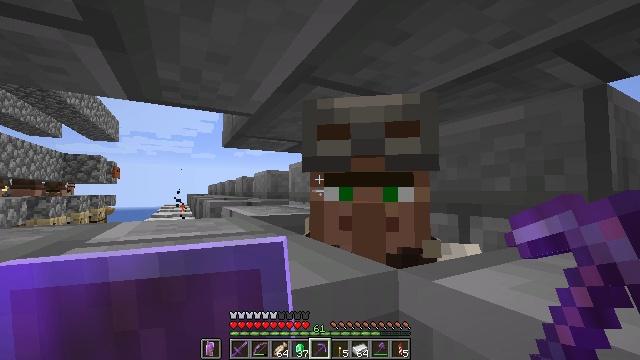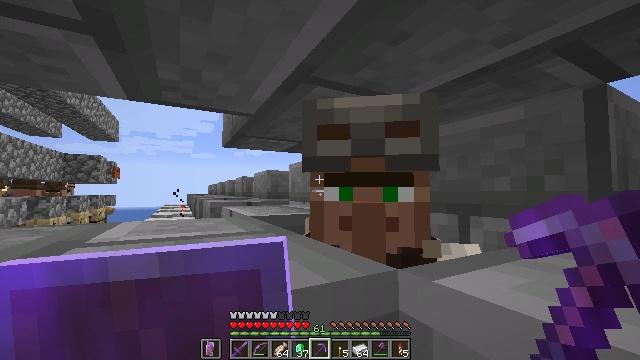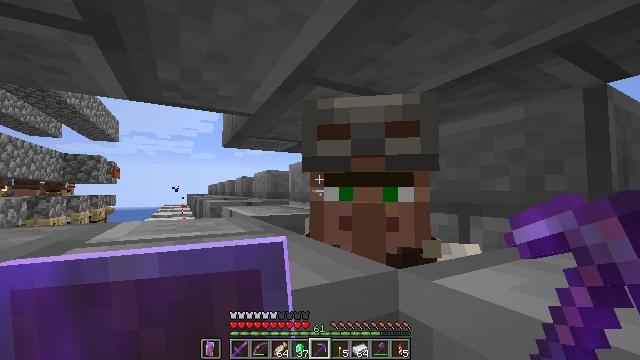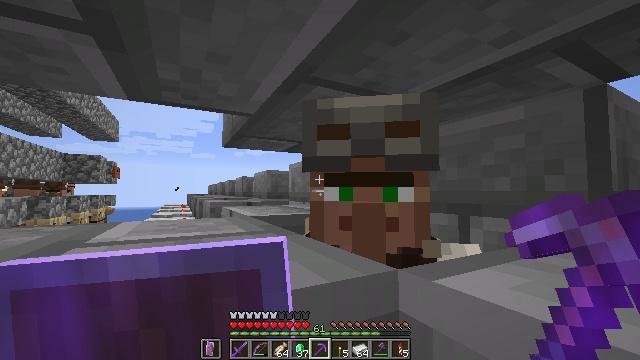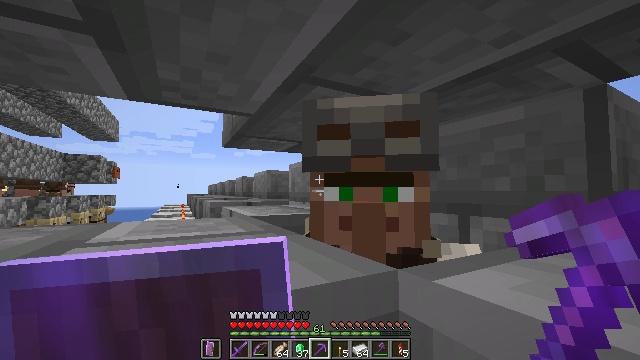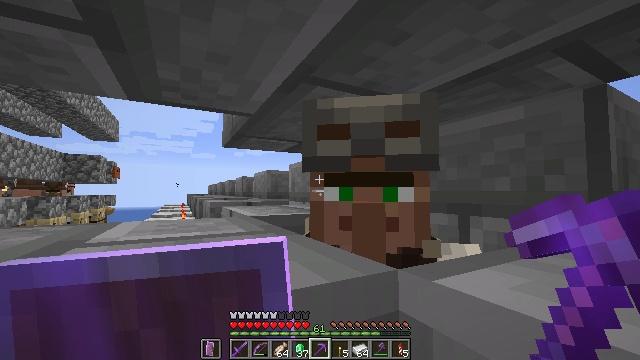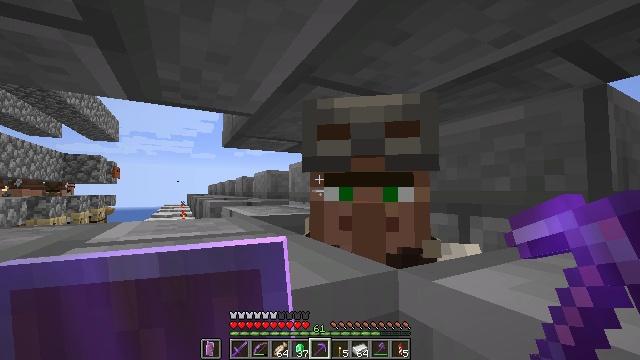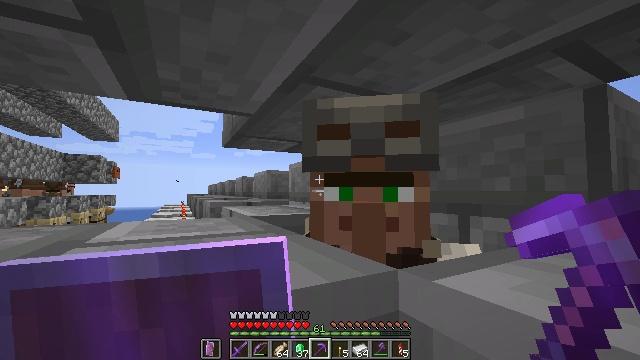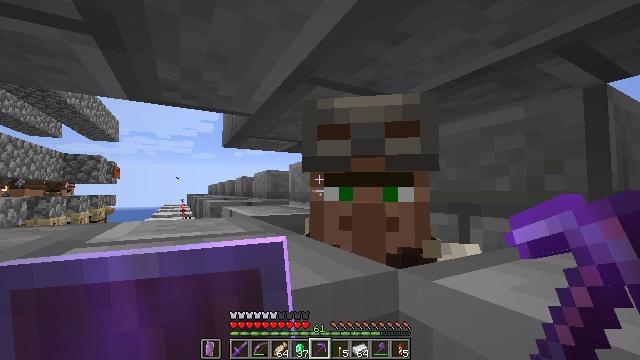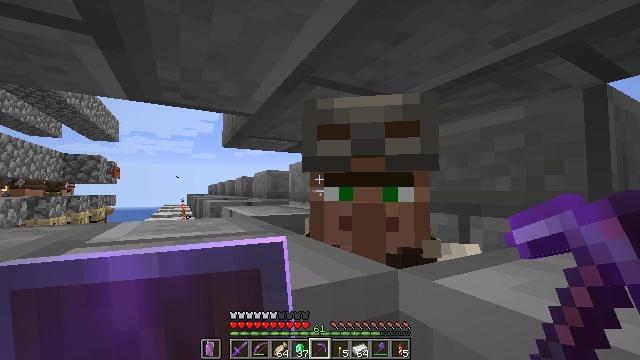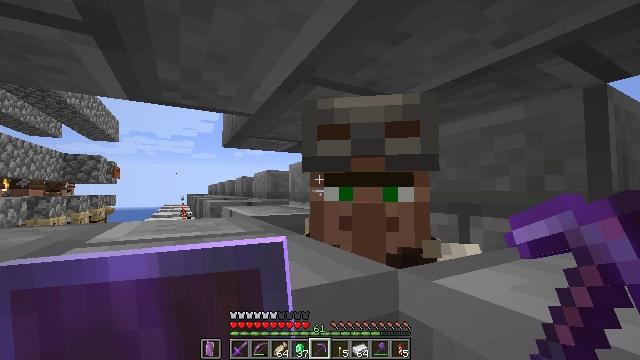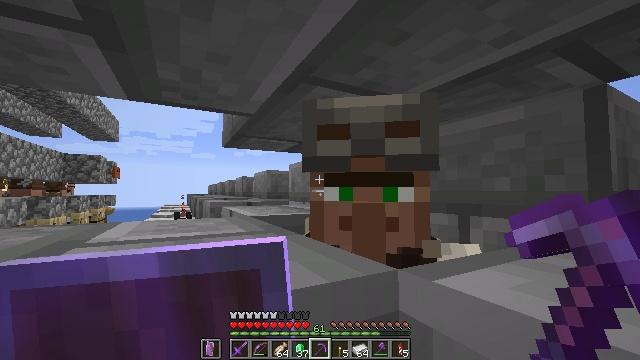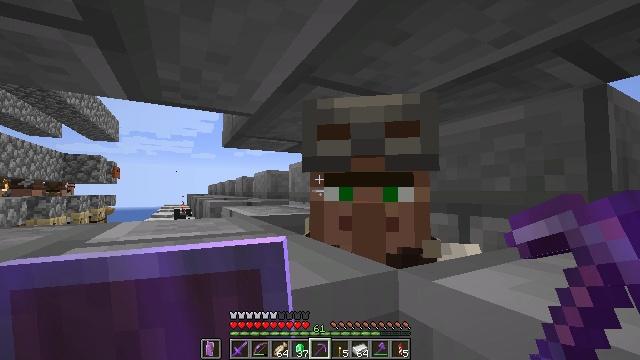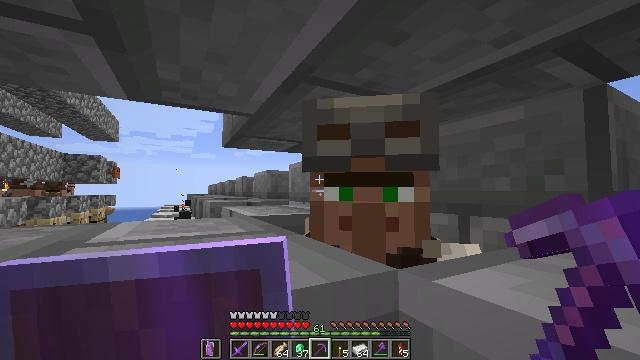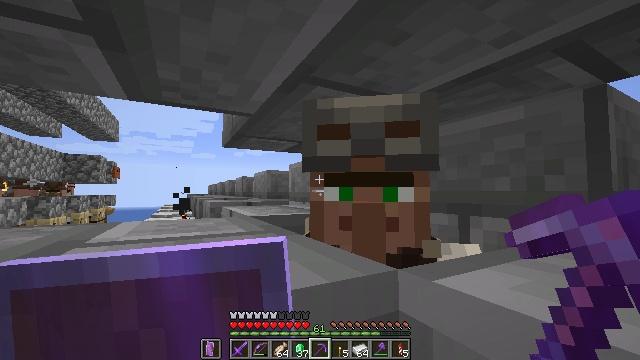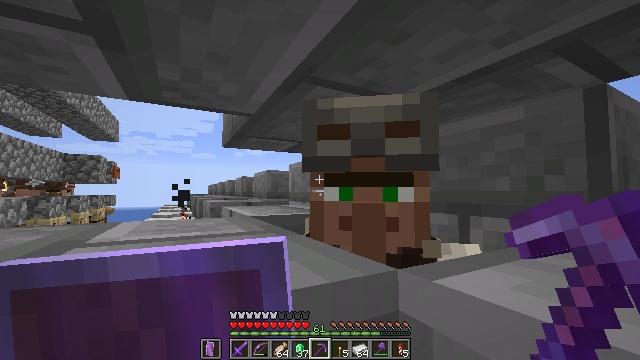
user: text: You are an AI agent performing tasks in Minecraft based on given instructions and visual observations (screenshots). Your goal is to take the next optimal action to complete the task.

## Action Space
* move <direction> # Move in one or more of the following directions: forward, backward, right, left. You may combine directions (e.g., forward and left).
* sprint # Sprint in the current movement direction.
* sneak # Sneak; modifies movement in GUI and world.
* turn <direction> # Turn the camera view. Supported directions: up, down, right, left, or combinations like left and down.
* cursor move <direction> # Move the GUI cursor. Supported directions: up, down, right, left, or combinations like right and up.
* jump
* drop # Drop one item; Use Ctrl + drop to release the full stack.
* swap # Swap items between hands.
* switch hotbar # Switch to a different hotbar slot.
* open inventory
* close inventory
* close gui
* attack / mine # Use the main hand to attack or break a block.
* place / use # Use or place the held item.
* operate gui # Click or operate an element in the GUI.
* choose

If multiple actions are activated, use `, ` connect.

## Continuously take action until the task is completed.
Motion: motion action
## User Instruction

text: Create a chainmail helmet in the crafting grid.
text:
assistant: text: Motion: no_op
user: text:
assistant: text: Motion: no_op
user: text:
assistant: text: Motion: no_op
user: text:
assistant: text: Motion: no_op
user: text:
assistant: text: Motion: no_op
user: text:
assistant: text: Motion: no_op
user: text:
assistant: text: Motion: no_op
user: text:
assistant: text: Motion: no_op
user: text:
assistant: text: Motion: no_op
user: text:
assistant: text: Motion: no_op
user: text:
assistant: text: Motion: no_op
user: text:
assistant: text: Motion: no_op
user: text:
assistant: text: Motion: no_op
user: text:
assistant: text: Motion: no_op
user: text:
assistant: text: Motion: no_op
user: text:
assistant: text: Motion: no_op
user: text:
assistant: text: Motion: no_op
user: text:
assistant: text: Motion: no_op
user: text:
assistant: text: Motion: no_op
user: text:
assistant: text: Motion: no_op
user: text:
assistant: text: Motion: no_op
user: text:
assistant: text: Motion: no_op
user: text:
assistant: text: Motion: no_op
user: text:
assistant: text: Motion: no_op
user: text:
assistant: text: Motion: no_op
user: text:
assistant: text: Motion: no_op
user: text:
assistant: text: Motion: no_op
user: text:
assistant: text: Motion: no_op
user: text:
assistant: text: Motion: no_op
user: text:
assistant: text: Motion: no_op